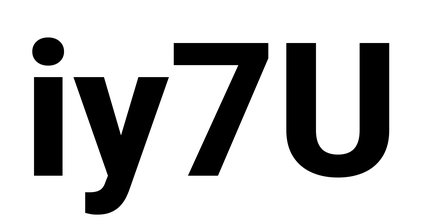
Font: Roboto_ExtraBold